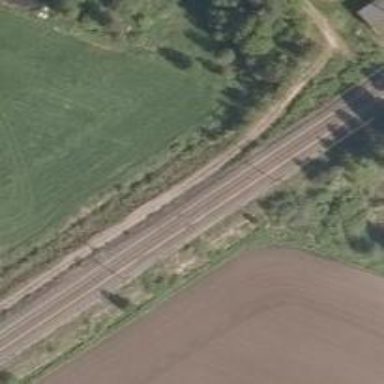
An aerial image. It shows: Railway signal.